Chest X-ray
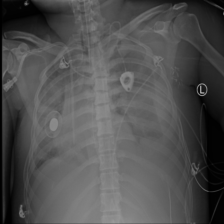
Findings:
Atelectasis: negative
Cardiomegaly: negative
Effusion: positive
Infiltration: positive
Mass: negative
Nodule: negative
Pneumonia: negative
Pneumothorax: negative
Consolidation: negative
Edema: negative
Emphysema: negative
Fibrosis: negative
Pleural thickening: negative
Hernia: negative